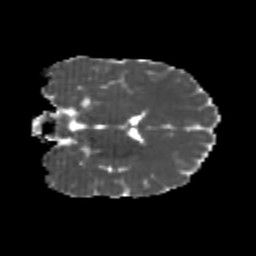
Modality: MD
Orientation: coronal
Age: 21
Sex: male
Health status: healthy
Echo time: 0.074 s